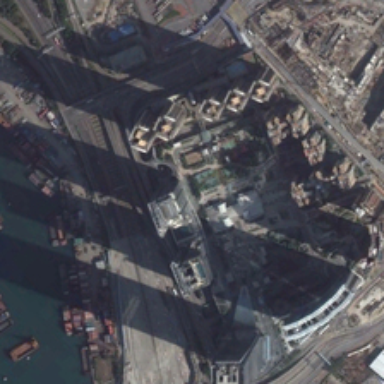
Many buildings with parking lots are near a river in a commercial area .